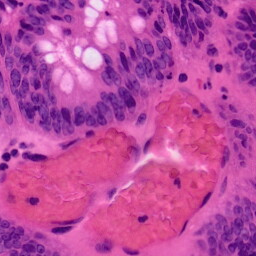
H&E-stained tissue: Colon